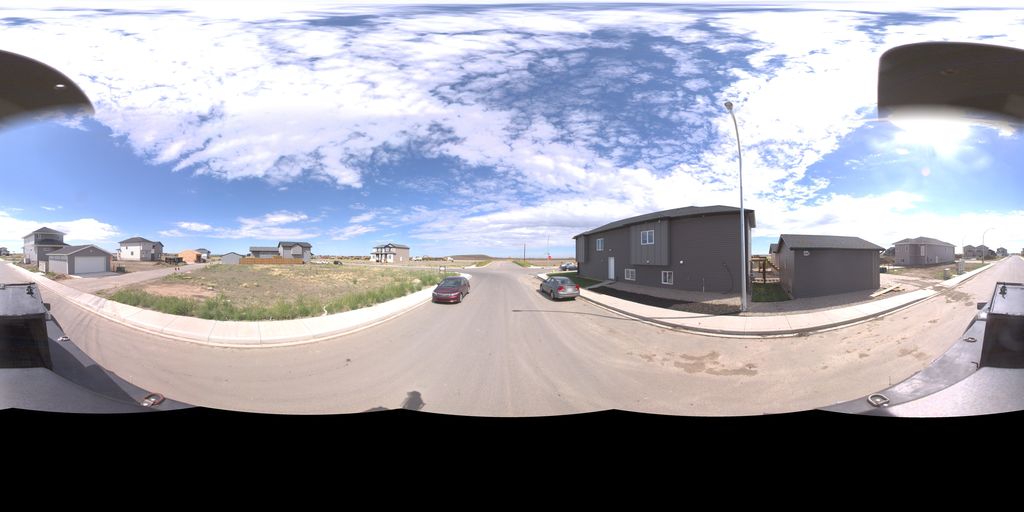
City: saskatoon